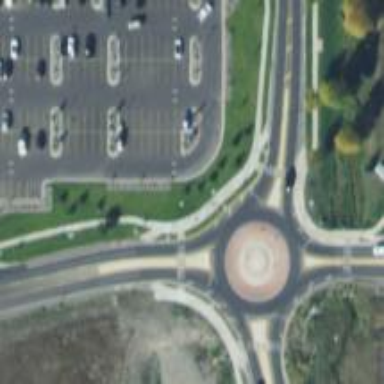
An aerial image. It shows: Unclassified road leading to roundabout junction.